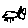
Label: cat